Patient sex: M
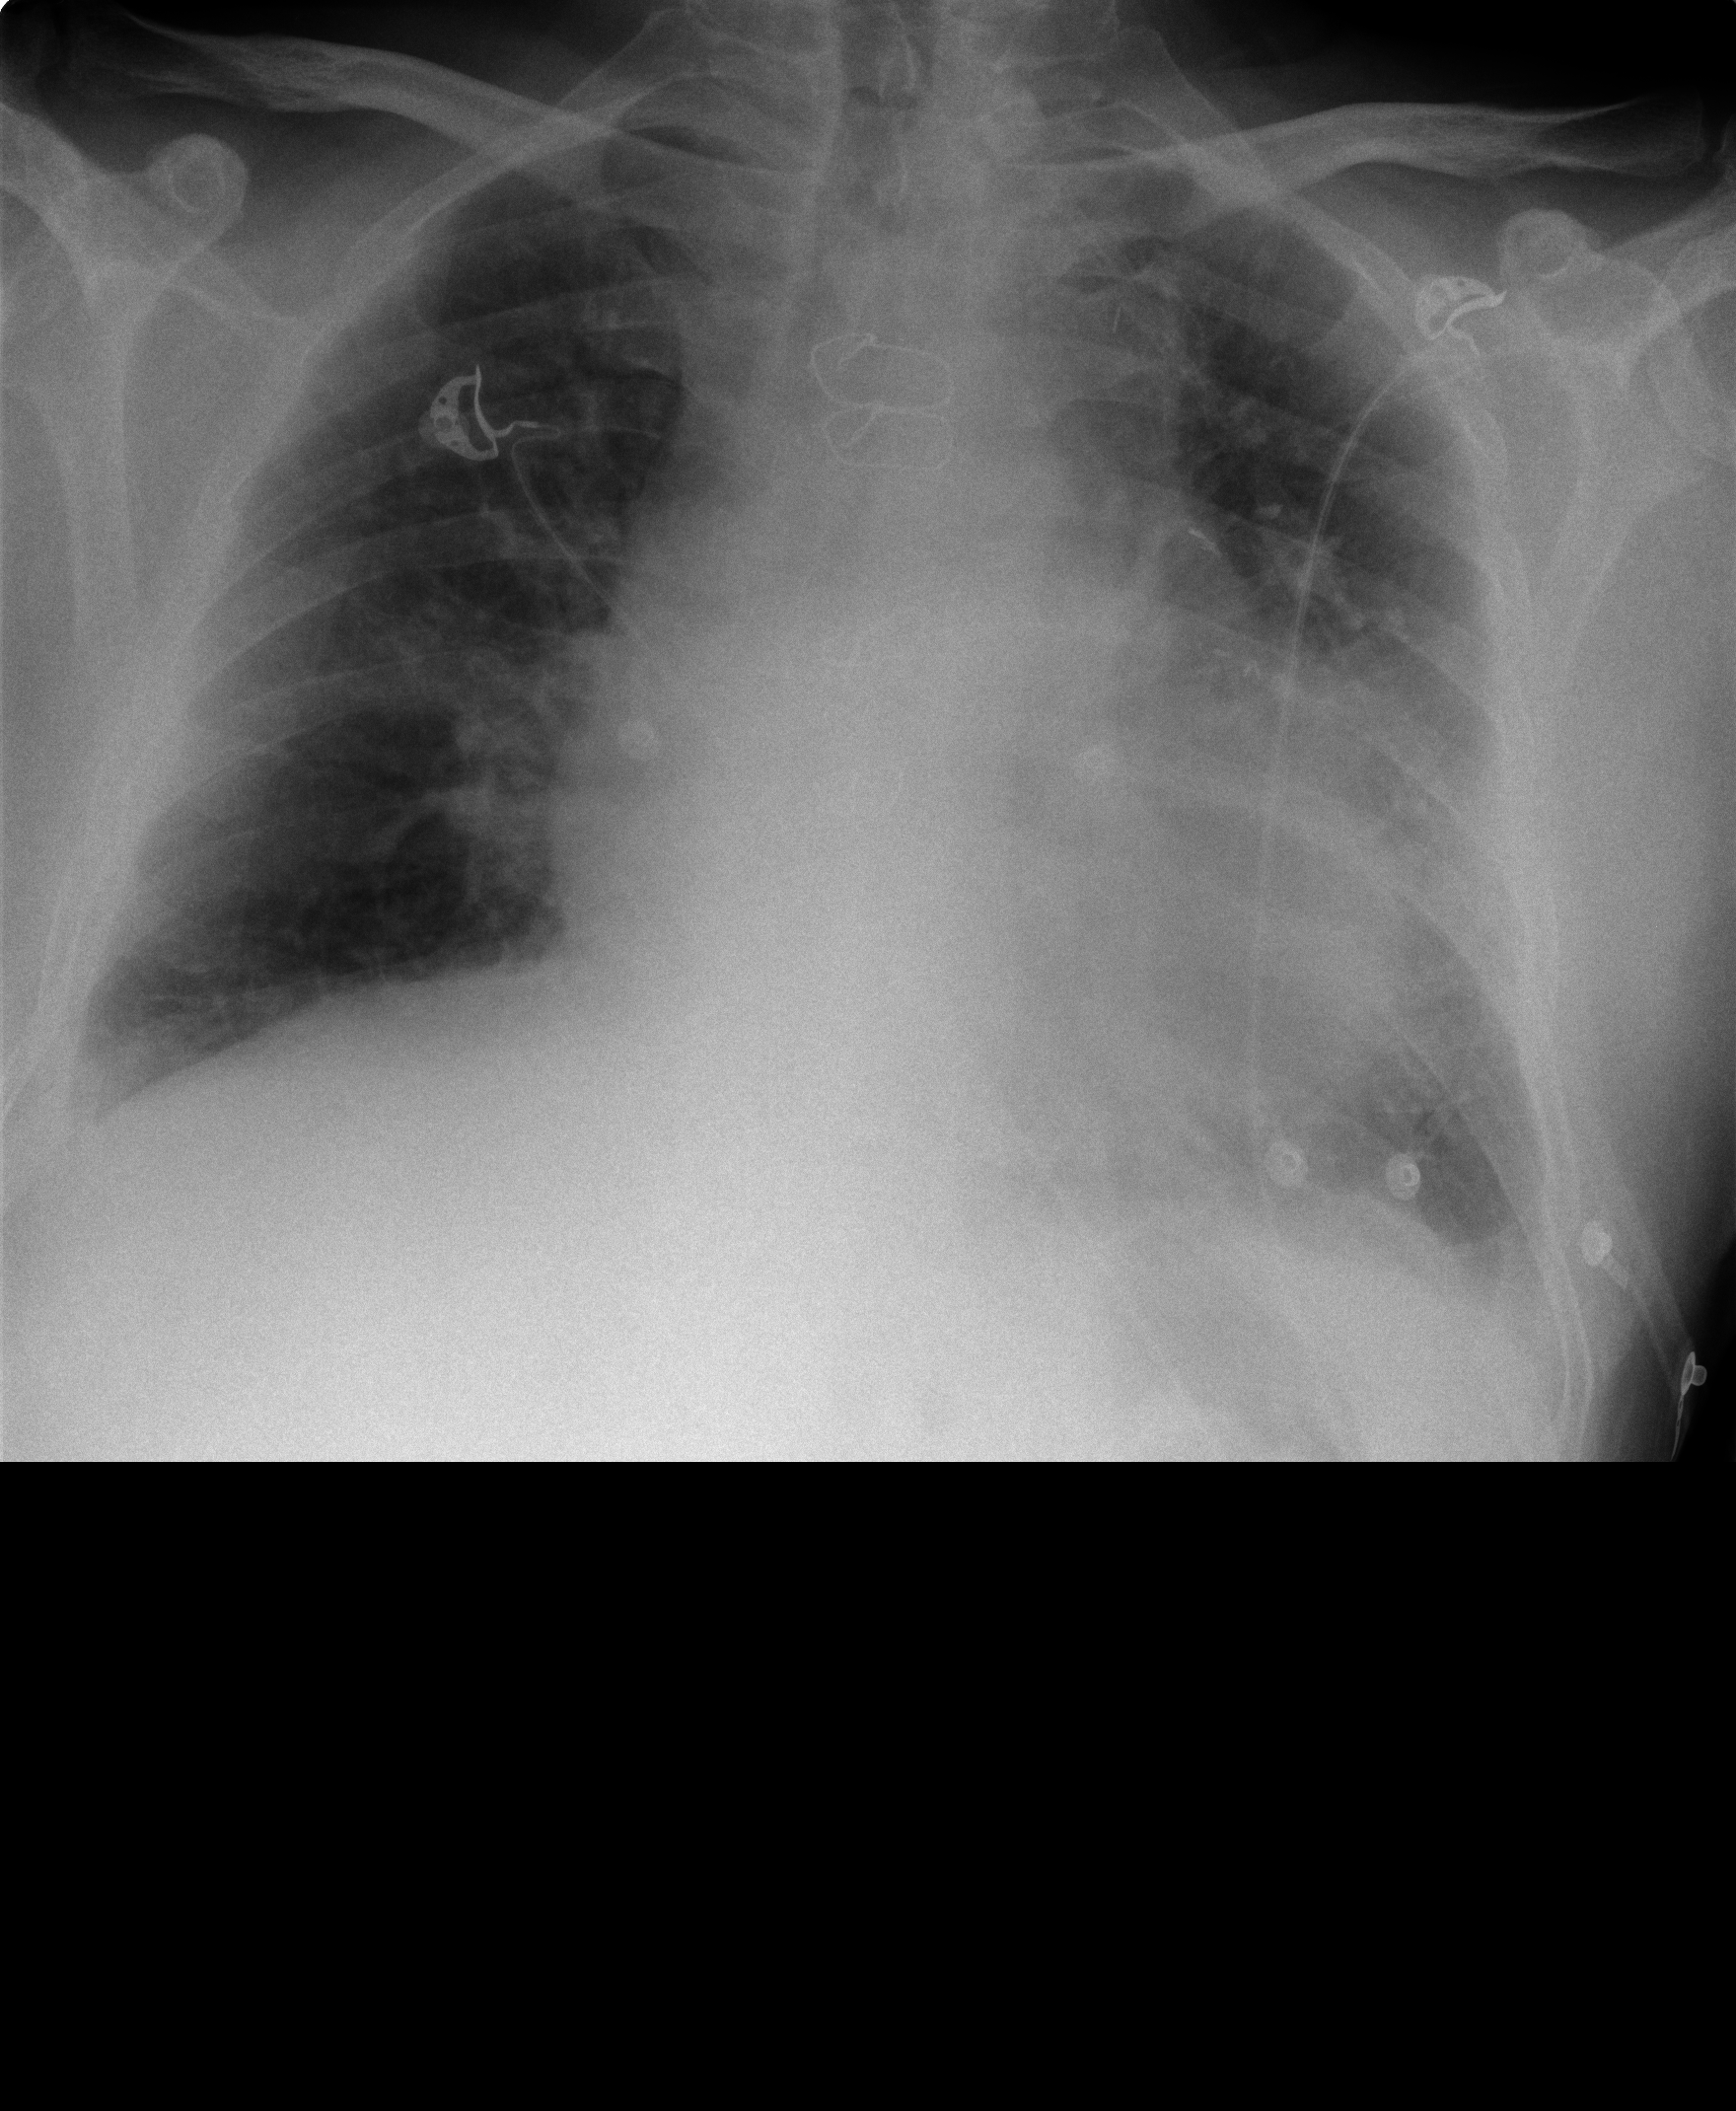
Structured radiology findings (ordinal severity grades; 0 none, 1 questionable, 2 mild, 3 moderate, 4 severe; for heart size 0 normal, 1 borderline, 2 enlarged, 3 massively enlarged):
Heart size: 2
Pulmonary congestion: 1
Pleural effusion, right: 0
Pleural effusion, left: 1
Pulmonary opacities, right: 0
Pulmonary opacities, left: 0
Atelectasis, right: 0
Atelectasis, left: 1